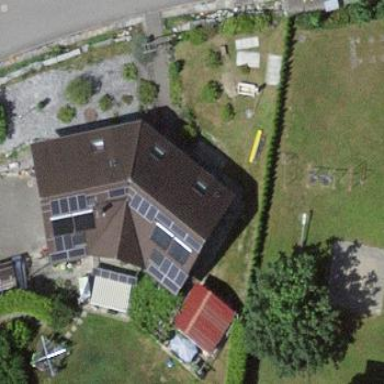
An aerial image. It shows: Solar power generator with photovoltaic panels.